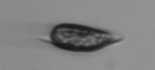
Label: Prorocentrum_triestinum